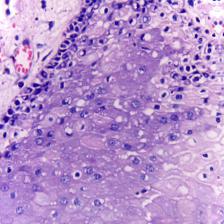
Diagnosis: OSCC